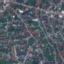
Land use / land cover class: Residential